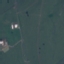
Land use / land cover class: Pasture